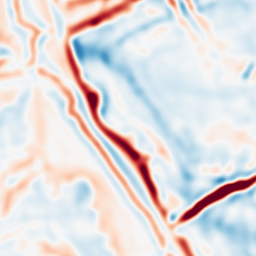
Category: multiscale
Decomposition family: log
Decomposition parameters: sigma: 5
Upsampling method: fft_zeropad
Upsampling parameters: scale: 8
Upsampling scale: 8